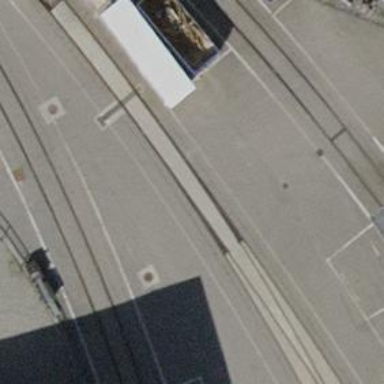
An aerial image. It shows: Railway level crossing.